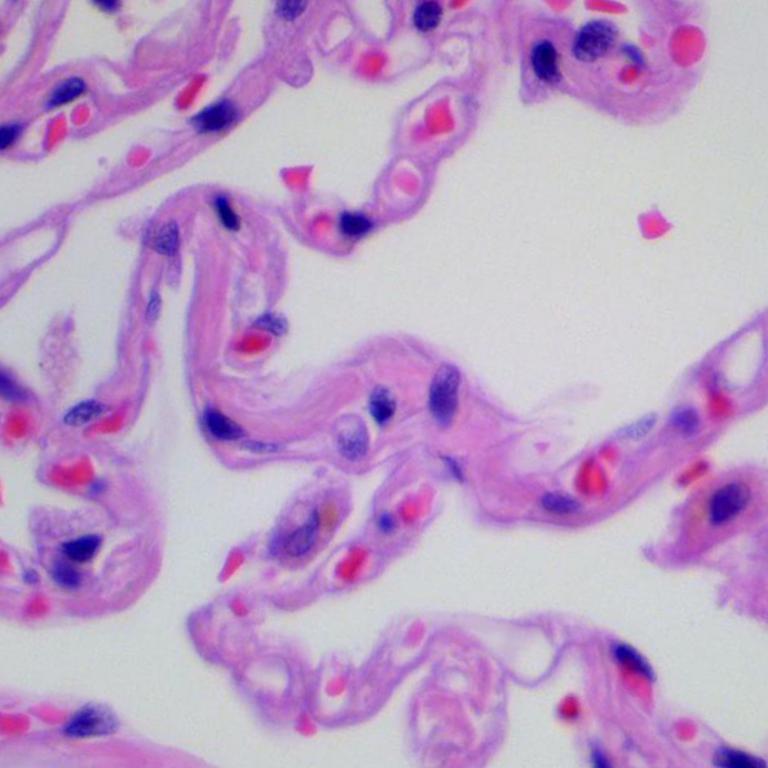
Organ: lung
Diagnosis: benign